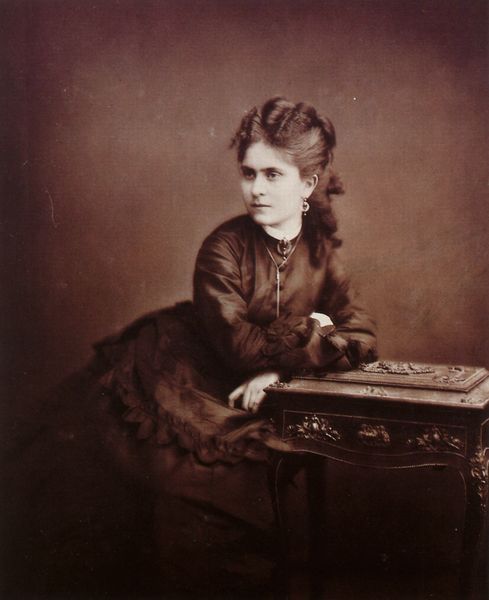
Titel: Dame aus der Balettabteilung der Theaterschule St. Petersburg
Künstler: Andrej I. Denier
Schlagwörter: dunkel, hand, schatten, weiß, mädchen, braun, ellbogen, frau, frisur, geschwungen, haar, hell, holz, kleid, licht, mund, nase, ohr, ohrring, profil, schmuck, schwarz, tisch, blick, dame, mode, muster, ornament, rock, alt, jung, wand, arme, augen, barock, blass, böse, gesicht, kragen, stehen, ärmel, bildnis, hals, hände, möbel, portrait, porträt, boden, haare, sitzend, stehend, kind, ohrringe, saum, schleifen, augenbrauen, borte, brosche, gebeugt, kinn, lippen, locken, madame, mittelscheitel, prtrait, beine, relief, spanien, taille, seitlich, schrank, schreibtisch, sitz, kette, vergilbt, sepia, weiblich, zopf, ernst, streng, glanz, verzierung, atelier, schublade, tischchen, hochsteckfrisur, junge, rüschen, aufstützen, knöpfe, knopfleiste, halskette, foto, fotografie, photographie, griff, holztisch, hüften, belichtung, tischbeine, schwarz weiss, stehkragen, künstlerin, pult, schnitzerei, photo, komode, biedermeier, verschränkt, gekämmt, halbprofil, ohring, korsett, lebhaft, kästchen, aufnahme, reifrock, wittwe, beistelltisch, studio, fotostudio, schwrzweiß, hochgeschlossen, muste, ornement, gräfin, frida, studiofotografie, ohrung, 19. jahrhundert, 20. jahrhundert, 1900, 19 jahrhundert